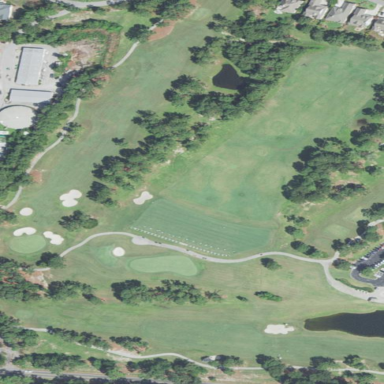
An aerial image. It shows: Grassy area used as driving range for golf.